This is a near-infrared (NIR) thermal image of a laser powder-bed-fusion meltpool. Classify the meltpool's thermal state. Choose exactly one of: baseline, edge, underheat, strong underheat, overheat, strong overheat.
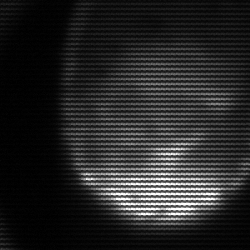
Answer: edge